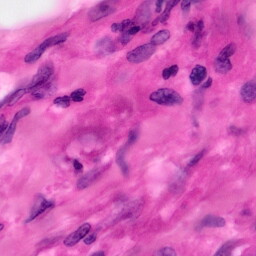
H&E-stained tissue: Pancreatic